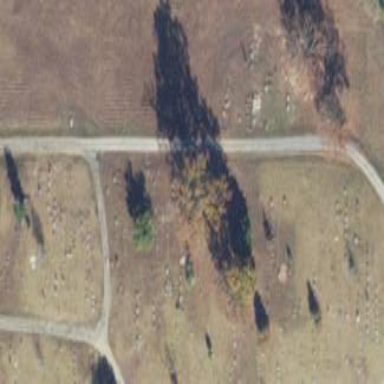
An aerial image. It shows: Cemetery.